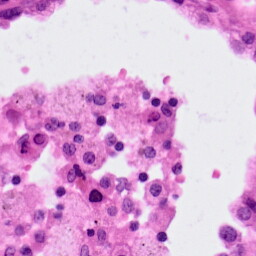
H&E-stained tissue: Lung